Question: Cannot understand why my floating action button has margin like 32dp instead 16dp?
'''
<android.support.design.widget.FloatingActionButton
android:layout_width="wrap_content"
android:layout_height="wrap_content"
android:id="@+id/fab"
android:src="@drawable/ic_add_24"
android:layout_gravity="bottom|end"
android:layout_marginRight="16dp"
android:layout_marginEnd="16dp"
android:layout_marginBottom="16dp"/>
'''
On Android 5.0 (emulator) all is correct but on Android 4.3 (real device) margins is too large. Although root layout hasn't paddings or margins.
P.S. FloatActionButton from Google design library.

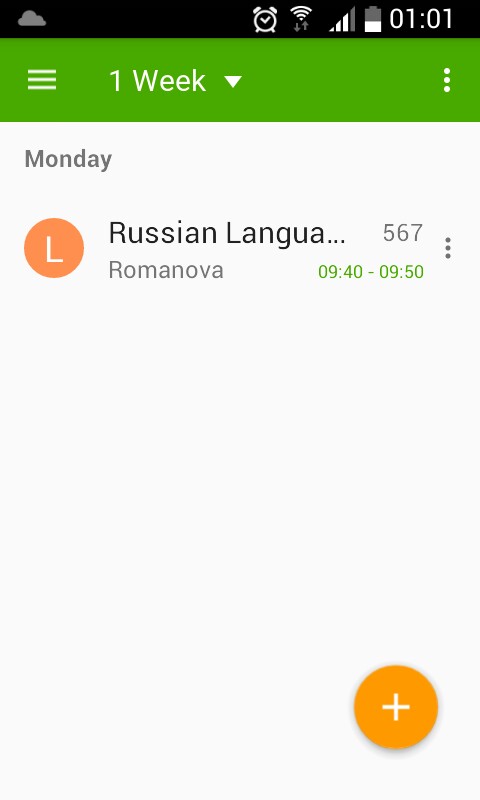
Answer: The only way apparently to achieve this, is using a an API-specific styles. In your normal values/styles.xml, put something like this:
'''
<style name="floating_action_button">
<item name="android:layout_marginLeft">0dp</item>
<item name="android:layout_marginTop">0dp</item>
<item name="android:layout_marginRight">8dp</item>
<item name="android:layout_marginBottom">0dp</item>
'''
Then under , use this:
'''
<style name="floating_action_button">
<item name="android:layout_margin">16dp</item>
'''
Finally, apply the style to your FloatingActionButton :
'''
<android.support.design.widget.FloatingActionButton
...
style="@style/floating_action_button"
...
/>
'''
As Zielony have noted, in API <20, the button renders its own shadow, which adds to the overall logical width of the view, whereas in API >=20 it uses the new Elevation parameters which don't contribute to the view width.